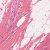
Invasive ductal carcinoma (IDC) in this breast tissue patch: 0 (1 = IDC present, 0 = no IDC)